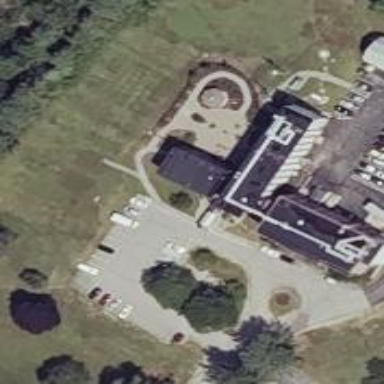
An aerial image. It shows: Nursing home.